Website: lowes
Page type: review-order
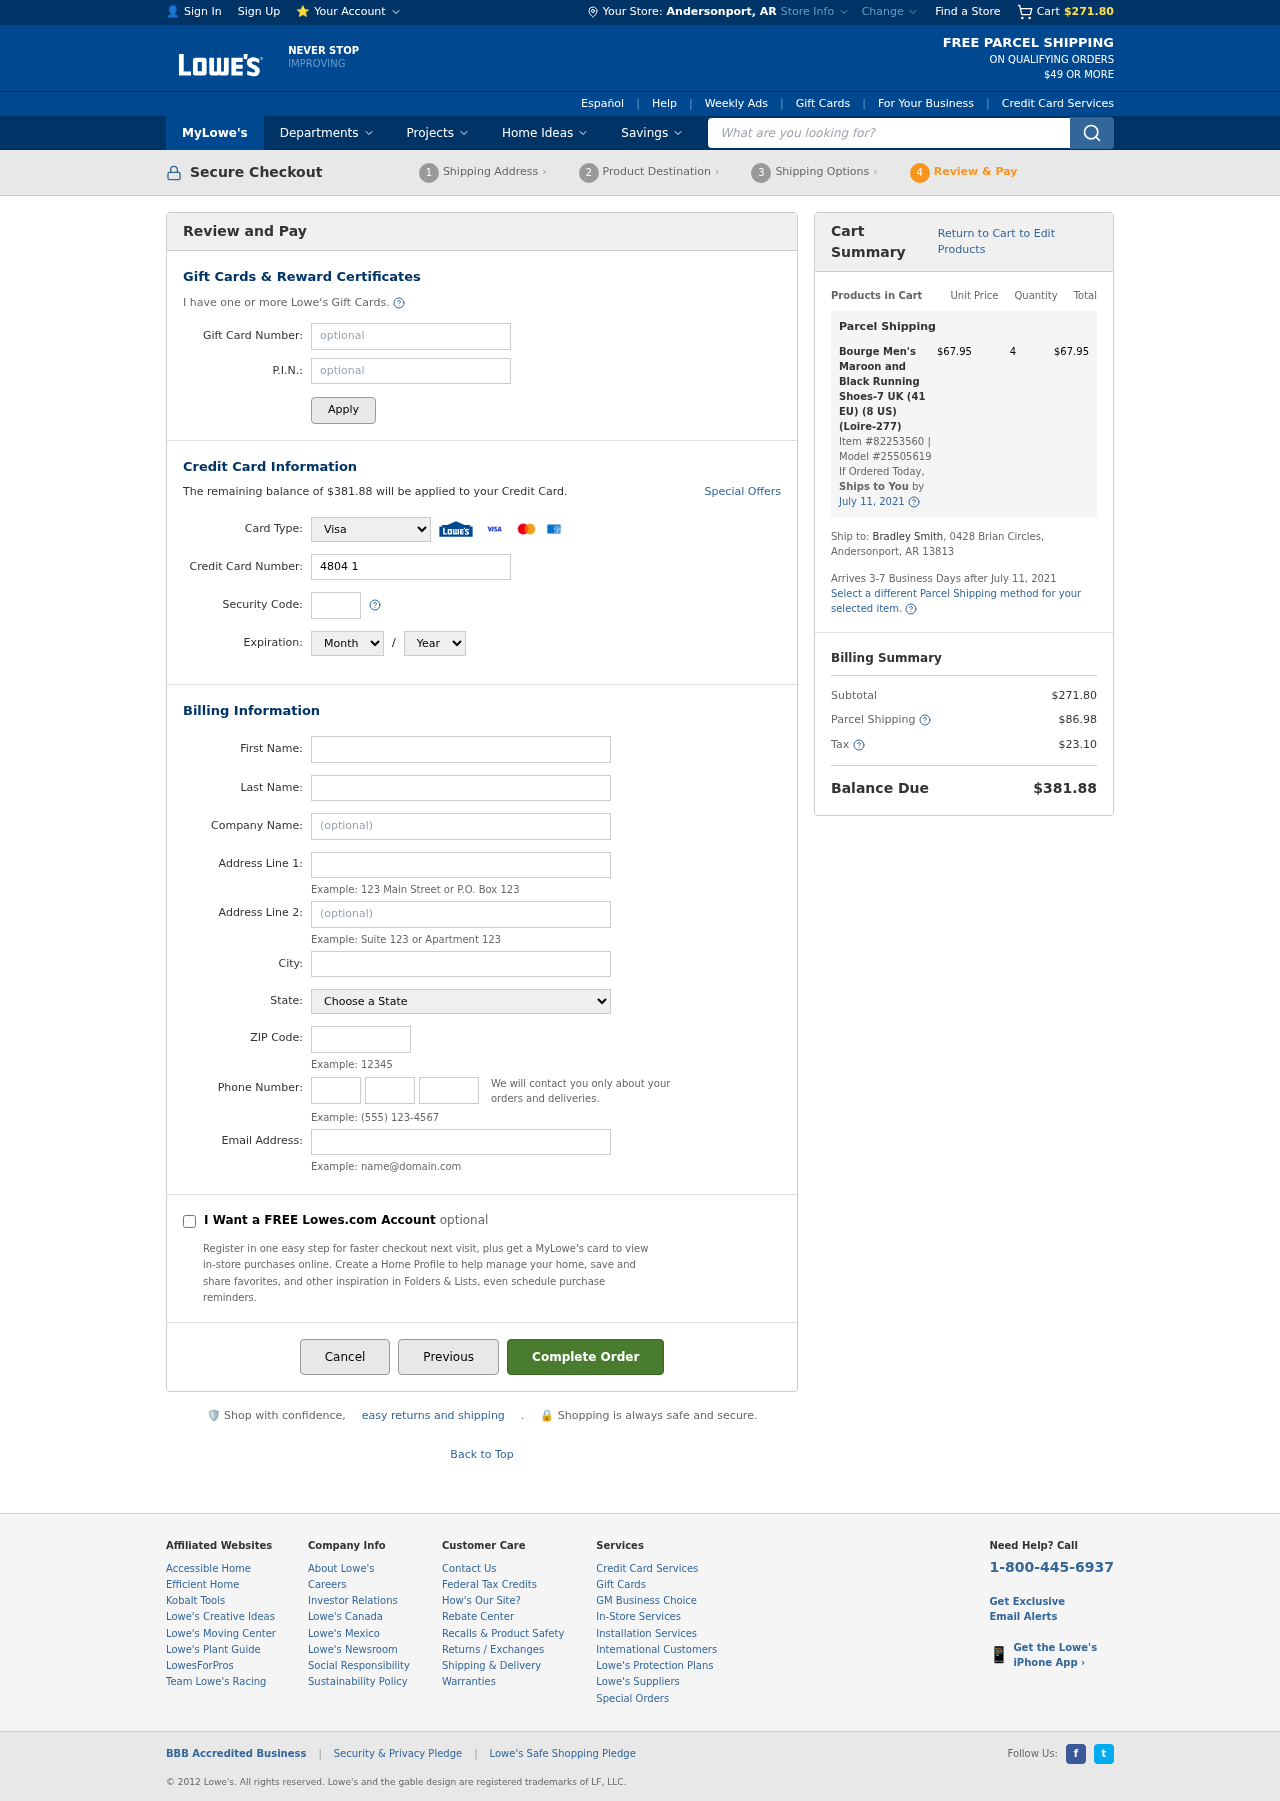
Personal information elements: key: PII_CARD_CVV
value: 358
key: PII_CARD_EXPIRY_MONTH
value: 05
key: PII_CARD_EXPIRY_YEAR
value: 29
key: PII_CARD_NUMBER
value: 4804 1251 2839 6400
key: PII_CARD_TYPE
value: Visa
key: PII_CITY
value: Andersonport
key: PII_CITY_STATE
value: Andersonport, AR
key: PII_EMAIL
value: bsmith@yahoo.com
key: PII_FIRSTNAME
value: Bradley
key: PII_LASTNAME
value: Smith
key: PII_PHONE_AREA
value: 359
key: PII_PHONE_PREFIX
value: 934
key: PII_PHONE_SUFFIX
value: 4547
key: PII_POSTCODE
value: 13813
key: PII_STATE
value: Arkansas
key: PII_STREET
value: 0428 Brian Circles
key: PII_STREET2
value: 0428 Brian Circles
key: PII_FULLNAME2
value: Bradley Smith
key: PII_STATE_ABBR
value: AR
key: PII_POSTCODE_FULL
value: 13813
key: PII_CITY_STATE_ZIP
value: Andersonport, AR 13813
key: PII_POSTCODE_NUMERIC
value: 13813
Product elements: key: PRODUCT1_NAME
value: Bourge Men's Maroon and Black Running Shoes-7 UK (41 EU) (8 US) (Loire-277)
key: PRODUCT1_PRICE
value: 67.95
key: PRODUCT1_QUANTITY
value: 4
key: PRODUCT1_ITEM_NUMBER
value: Item #82253560
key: PRODUCT1_MODEL_NUMBER
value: Model #25505619
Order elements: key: ORDER_SUBTOTAL
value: $271.80
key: ORDER_BALANCE_DUE
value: $381.88
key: ORDER_SHIPPING_DATE
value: July 11, 2021
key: ORDER_ITEM_TOTAL
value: $67.95
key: ORDER_SHIPPING_DATE2
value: July 11, 2021
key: ORDER_SHIPPING_COST
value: $86.98
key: ORDER_TAX
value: $23.10
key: ORDER_TOTAL
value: $381.88
Search elements: key: HEADER_SEARCH
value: What are you looking for?